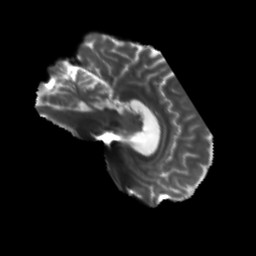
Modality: T2w
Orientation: sagittal
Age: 41
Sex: male
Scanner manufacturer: siemens
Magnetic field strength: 3 T
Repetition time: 5.47 s
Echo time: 0.0854 s